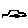
Label: car